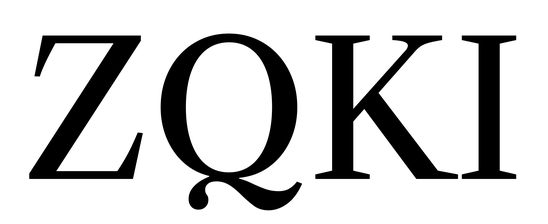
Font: LibreCaslonText_Regular